Question: Here's a little background into what I'm trying to achieve, in order to help make my question a bit more clear...I'm creating a Navigation Drawer where each item in the ListView looks similar to the following:

However, I need to be able to change the color of the right side border (the blue) to a variety of different colors programmatically, so while playing around with a solution, I decided to extend a 'RelativeLayout' and draw the line in the 'onDraw(Canvas c);' method. My 'RelativeLayout' code is as follows:
'''
public class CustomRelativeLayout extends RelativeLayout {
private final Paint paint = new Paint();
public CustomRelativeLayout(Context context, AttributeSet attrs) {
super(context, attrs);
init();
}
//Other Constructors
private void init() {
setPaintColor(Color.argb(128, 0, 0, 0));
paint.setStyle(Paint.Style.STROKE);
paint.setStrokeWidth(3);
}
@Override
protected void onDraw(Canvas canvas) {
super.onDraw(canvas);
canvas.drawLine(getMeasuredWidth() - 1, 0, getMeasuredWidth() - 1, getMeasuredHeight(), paint);
}
public void setPaintColor(int color){
paint.setColor(color);
invalidate();
}
}
'''
My 'NavigationDrawer''s 'ListView' also contains a header that uses this class, and it works fine as a header view. However, for each individual 'ListView' item, the border isn't present. I've debugged my solution, and found that my subclassed 'RelativeLayout''s 'onDraw(Canvas c);' method is called for the header view, but isn't called for each of the 'ListView''s child views provided by my 'ArrayAdapter<String>'.
I know there are other ways to handle this, such as using a default 'View', setting it's background to the color I want, and aligning it to the right - but that's not my question. My question is why is my 'CustomRelativeLayout''s 'onDraw(Canvas c);' method is called for the 'ListView''s header view, and not for each of the Views provided by my adapter? Any insight into this behavior would be appreciated. Also, here are the 'CustomArrayAdapter' and 'nav_drawer_item.xml' used with the 'ListView' in case they're helpful:
'''
public class SimpleDrawerAdapter extends ArrayAdapter<String> {
public SimpleDrawerAdapter(Context context, int resource,
String[] sections) {
super(context, resource, sections);
}
@Override
public View getView(int position, View convertView, ViewGroup parent) {
RelativeLayout container = null;
if(convertView == null){
LayoutInflater inflater = (LayoutInflater) getContext().getSystemService(Context.LAYOUT_INFLATER_SERVICE);
container = (CustomRelativeLayout) inflater.inflate(R.layout.nav_drawer_item, parent, false);
} else {
container = (CustomRelativeLayout) convertView;
}
((TextView)container.findViewById(R.id.nav_item_text)).setText(getItem(position));
return container;
}
}
'''
nav_drawer_item.xml
'''
<?xml version="1.0" encoding="utf-8"?>
<com.mypackage.views.CustomRelativeLayout
xmlns:android="http://schemas.android.com/apk/res/android"
android:layout_width="@dimen/navigation_drawer_width"
android:layout_height="wrap_content">
<TextView
android:id="@+id/nav_item_text"
android:layout_width="match_parent"
android:layout_height="wrap_content"
android:textColor="@color/nav_drawer_grey"
android:textSize="@dimen/text_large"
android:layout_margin="@dimen/navigation_drawer_item_margin"
android:paddingTop="4dp"
android:paddingBottom="4dp" />
</com.mypackage.views.CustomRelativeLayout>
'''
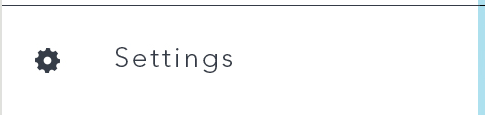
Answer: Have you tried clearing the 'WILL_NOT_DRAW' flag by calling <URL> method in your custom layout?
> If this view doesn't do any drawing on its own, set this flag to allow
further optimizations. By default, this flag is not set on View, but
could be set on some View subclasses such as ViewGroup. Typically, if
you override onDraw(android.graphics.Canvas) you should clear this
flag.